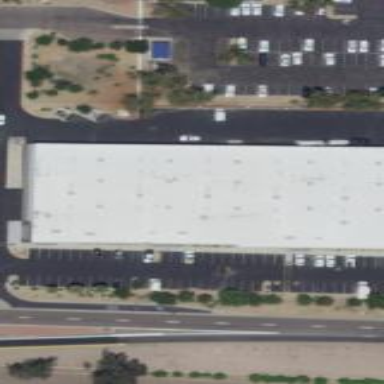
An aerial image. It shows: Retail building.